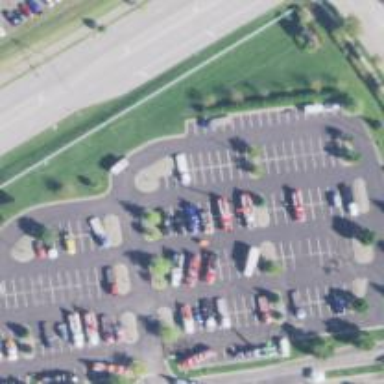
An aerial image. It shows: Parking area with surface.